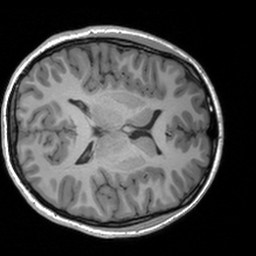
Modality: T1w
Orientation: axial
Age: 21
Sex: female
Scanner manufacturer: siemens
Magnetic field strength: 3 T
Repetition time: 1.9 s
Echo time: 0.00226 s